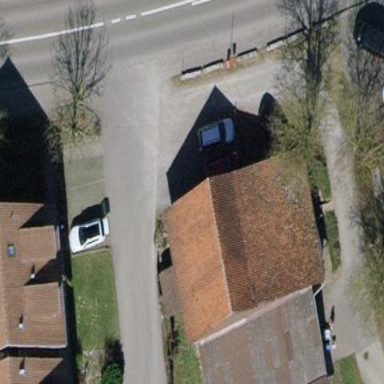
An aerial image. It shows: Shed building.